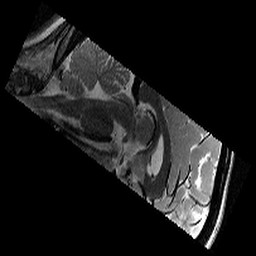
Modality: T2w
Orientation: sagittal
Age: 11
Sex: female
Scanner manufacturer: siemens
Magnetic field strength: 3 T
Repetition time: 9.23 s
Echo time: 0.067 s